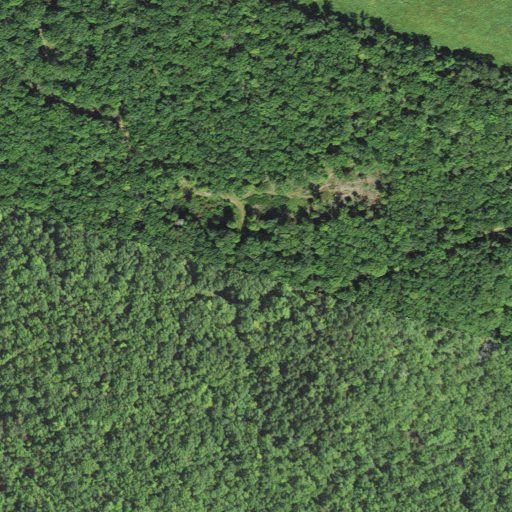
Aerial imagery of mountain in West Virginia named Brushy Hill containing deciduous forest, mixed forest, shrub, and evergreen forest